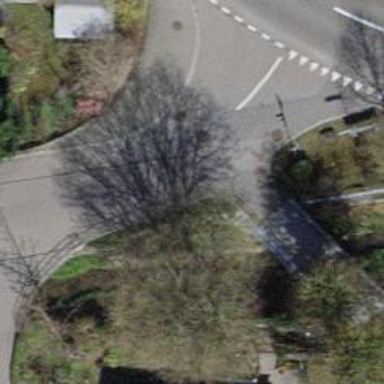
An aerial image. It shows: Unmarked crossing on asphalt footway.